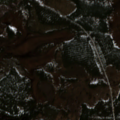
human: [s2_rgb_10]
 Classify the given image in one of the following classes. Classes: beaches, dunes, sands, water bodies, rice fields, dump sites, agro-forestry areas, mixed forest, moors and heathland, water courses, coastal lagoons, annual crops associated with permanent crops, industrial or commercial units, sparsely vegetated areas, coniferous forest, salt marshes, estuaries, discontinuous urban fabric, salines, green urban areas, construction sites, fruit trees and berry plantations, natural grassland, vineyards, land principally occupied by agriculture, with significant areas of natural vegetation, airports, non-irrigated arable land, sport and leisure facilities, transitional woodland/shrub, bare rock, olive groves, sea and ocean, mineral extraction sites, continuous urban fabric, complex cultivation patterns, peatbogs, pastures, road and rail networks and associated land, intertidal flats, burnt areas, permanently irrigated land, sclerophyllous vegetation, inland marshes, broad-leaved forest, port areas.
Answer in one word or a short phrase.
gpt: coniferous forest, transitional woodland/shrub, peatbogs